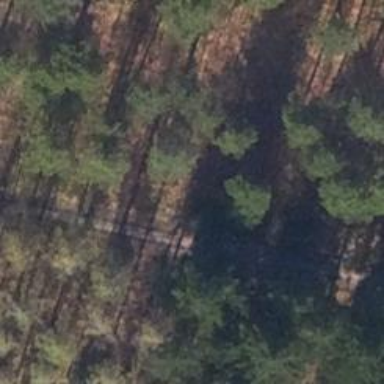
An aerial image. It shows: Track road with grade4 tracktype.